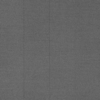
Label: dusty